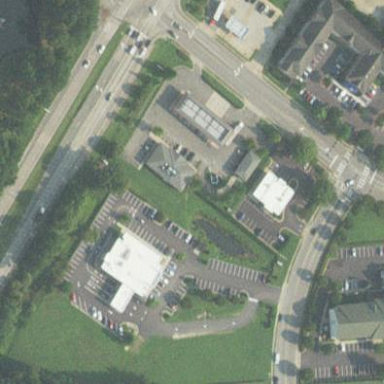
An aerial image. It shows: Retail area.